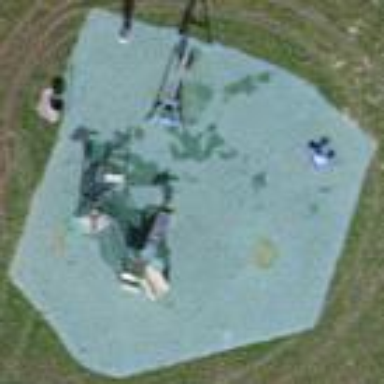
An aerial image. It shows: Playground area for leisure activities on the land.